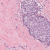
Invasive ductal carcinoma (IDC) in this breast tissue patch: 0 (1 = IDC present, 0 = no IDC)